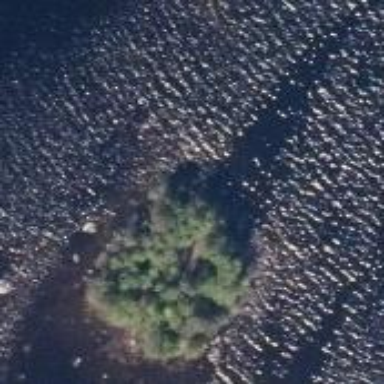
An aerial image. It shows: Islet.